Interaction volume radius: 5 \u00c5
Interaction volume height: 15 \u00c5
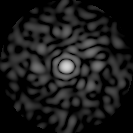
Disorder parameter: 0.848